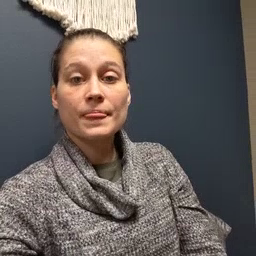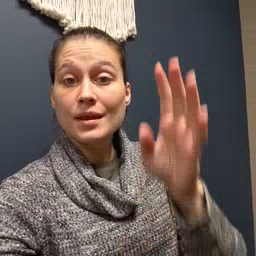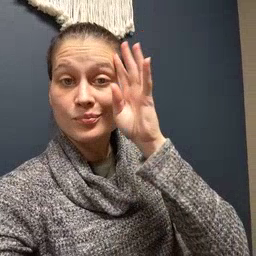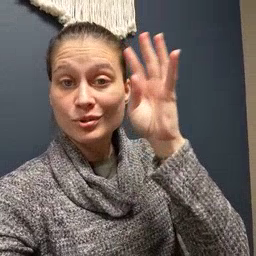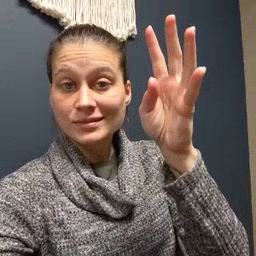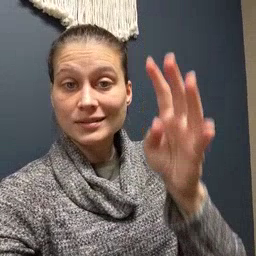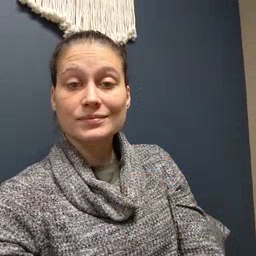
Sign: pretend